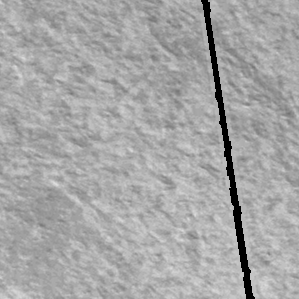
Label: frost